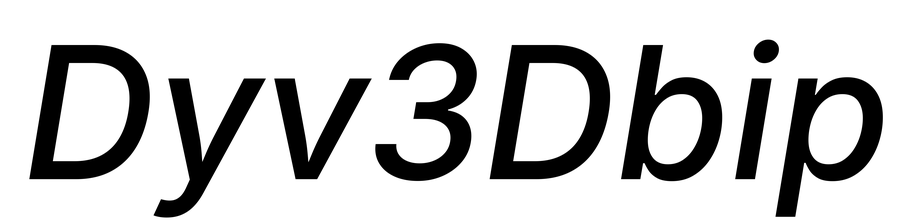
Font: Inter-Italic_Medium_Italic